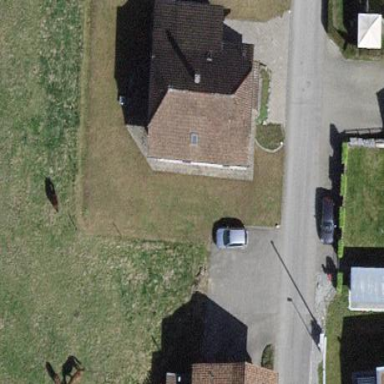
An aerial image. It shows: Detached building with half-hipped roof.